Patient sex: M
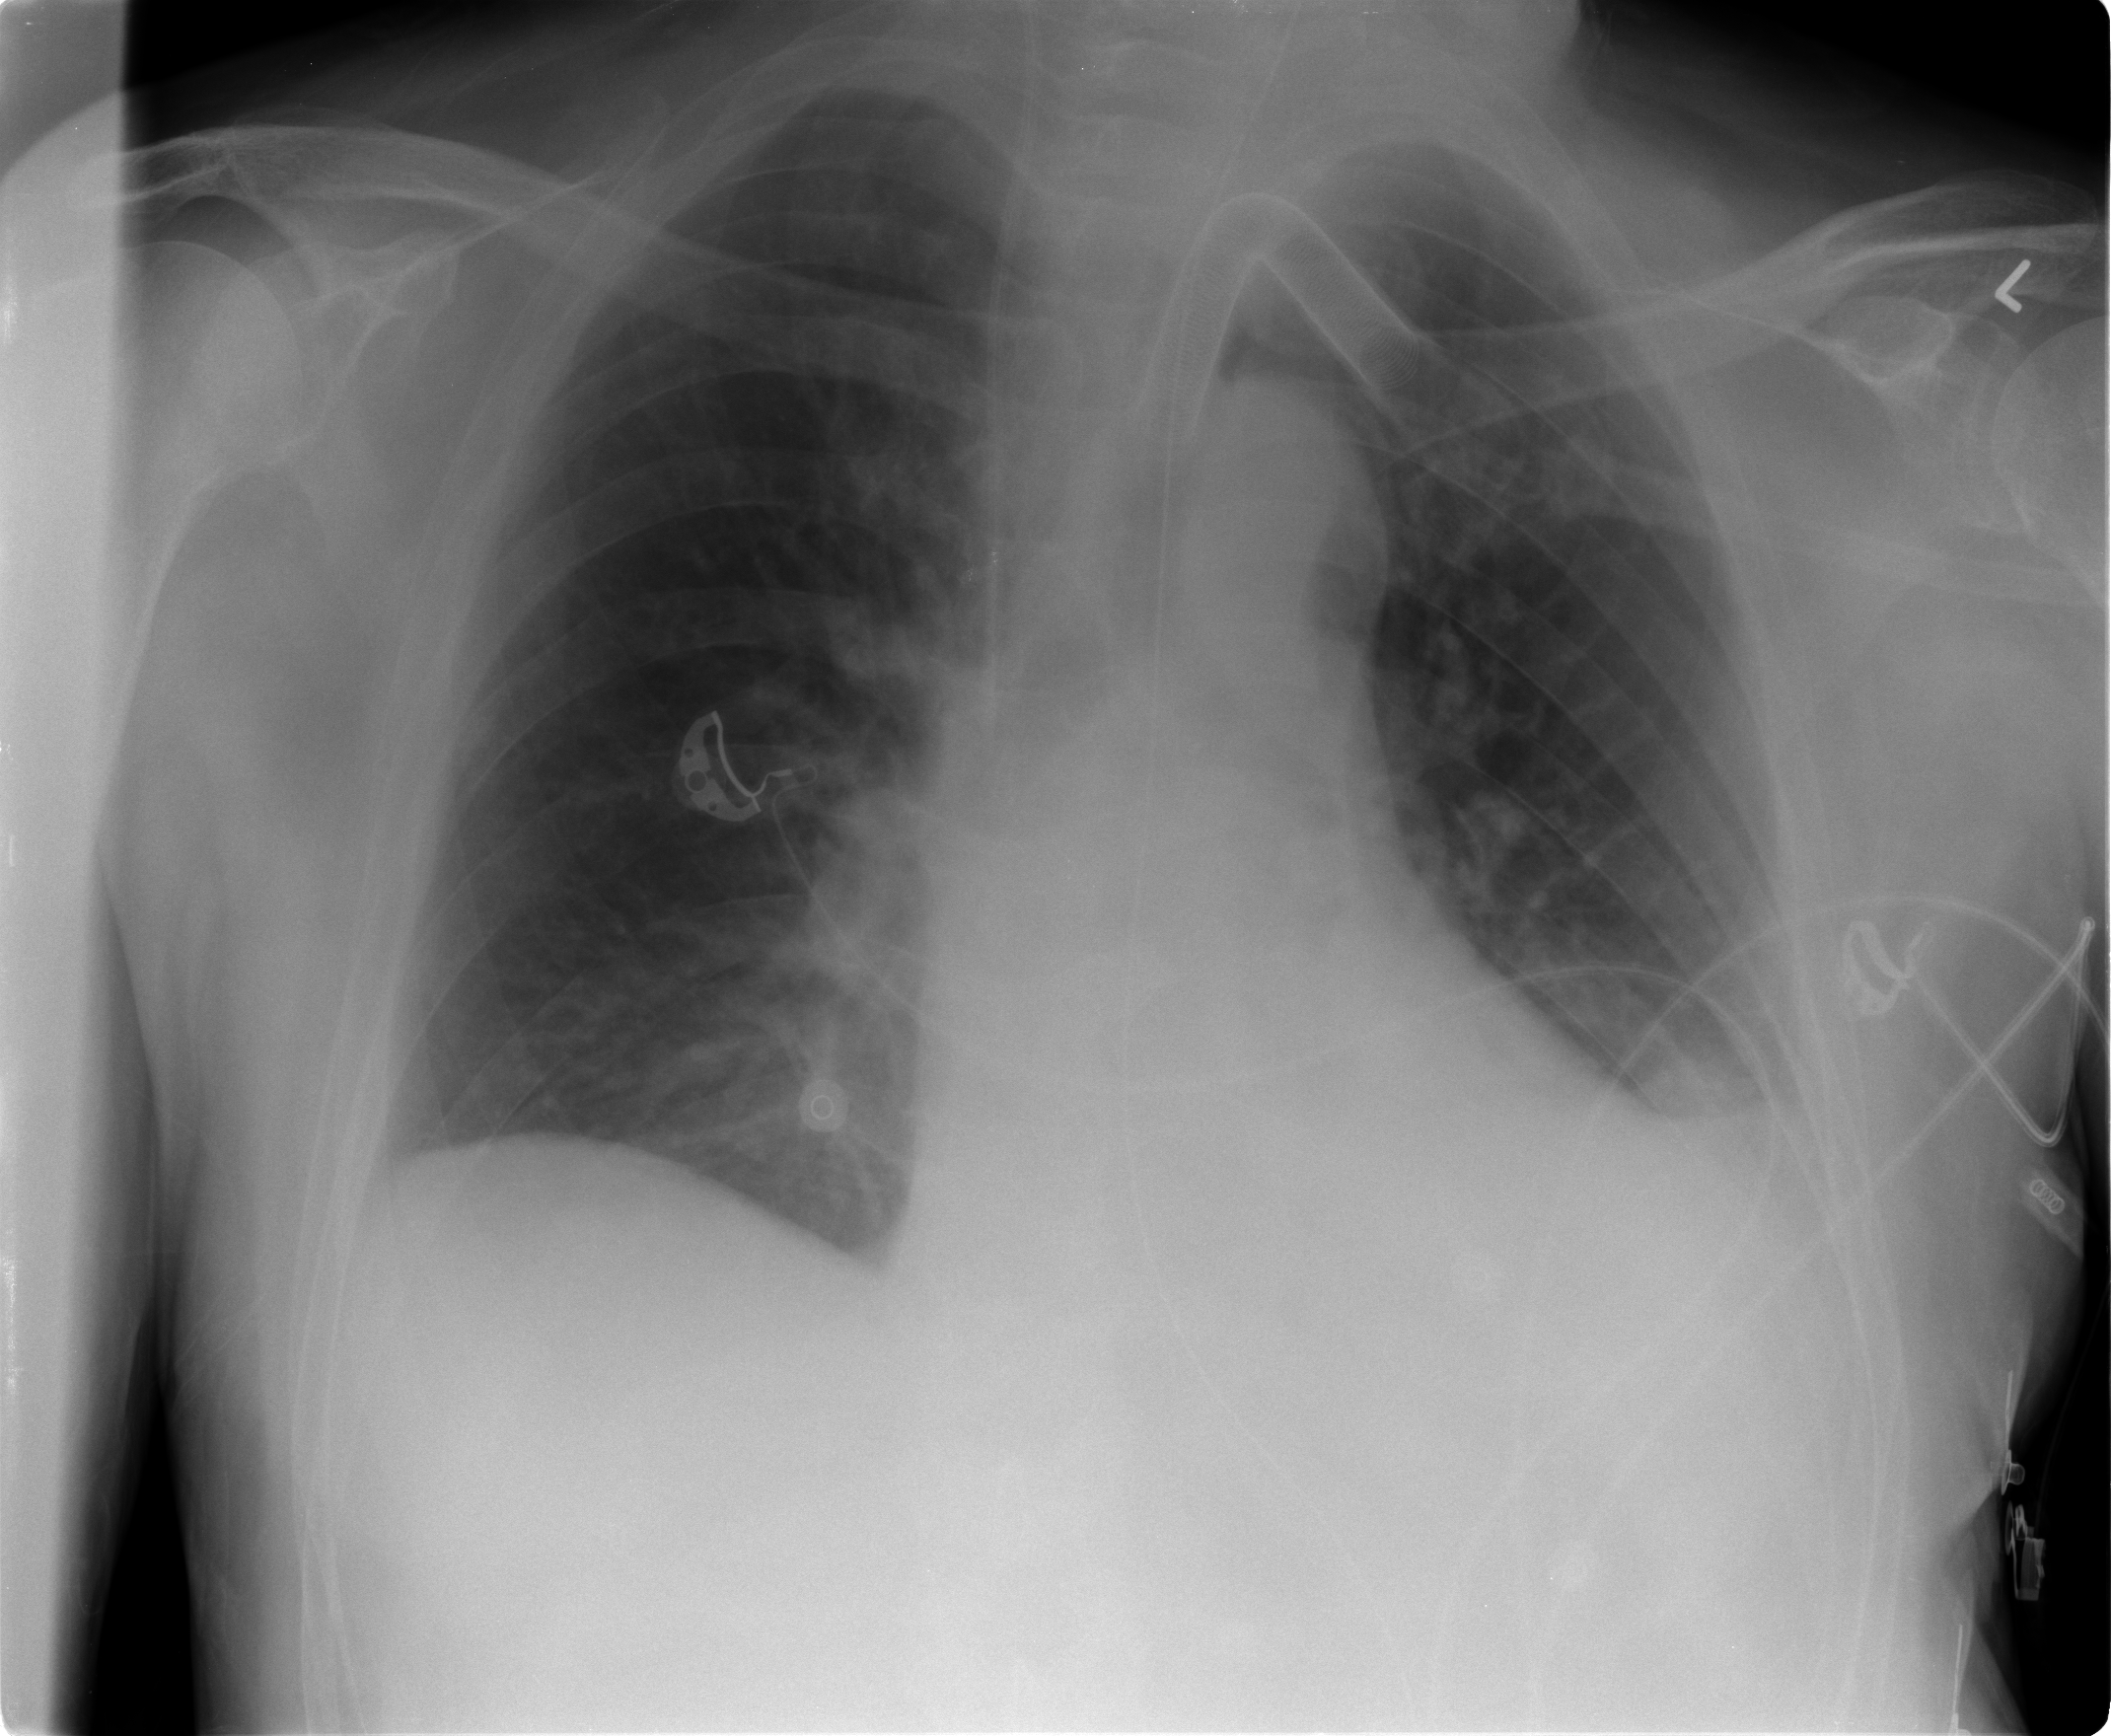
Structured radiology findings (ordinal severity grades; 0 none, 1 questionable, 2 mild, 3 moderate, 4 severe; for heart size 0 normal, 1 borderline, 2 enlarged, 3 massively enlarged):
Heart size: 0
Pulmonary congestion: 0
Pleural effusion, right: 0
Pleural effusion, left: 2
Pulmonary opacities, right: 0
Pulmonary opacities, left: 0
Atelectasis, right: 0
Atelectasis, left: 1